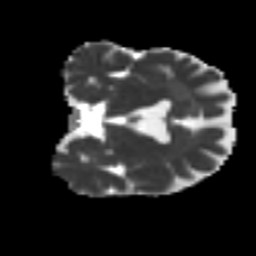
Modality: MD
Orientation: coronal
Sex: female
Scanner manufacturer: ge
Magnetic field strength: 3 T
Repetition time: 7 s
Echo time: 0.08 s